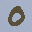
Label: 0